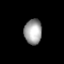
Tissue: lung
Cell type: Endothelial cells
Senescence score: 0.6193
Nuclear area (px): 435
Mean DAPI intensity: 160.913